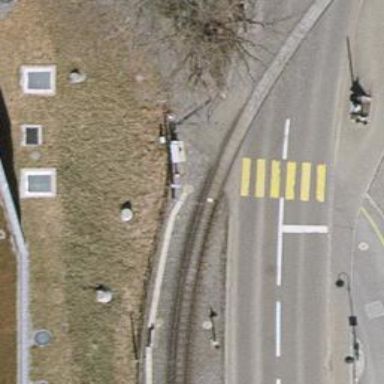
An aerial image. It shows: Crossing for the railway.